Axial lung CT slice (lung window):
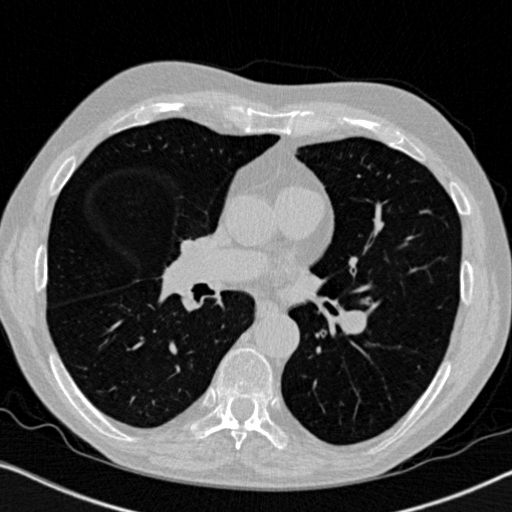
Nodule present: no